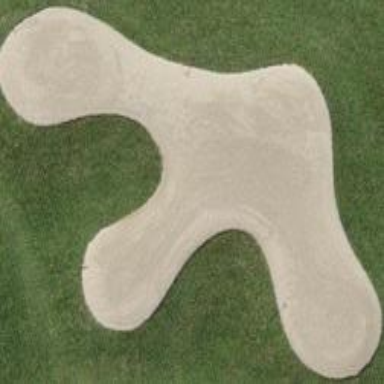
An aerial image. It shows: Golf bunker filled with sandy terrain.